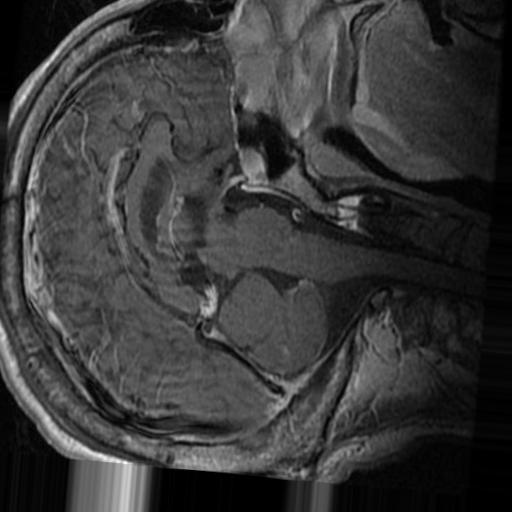
Label: brain_tumor